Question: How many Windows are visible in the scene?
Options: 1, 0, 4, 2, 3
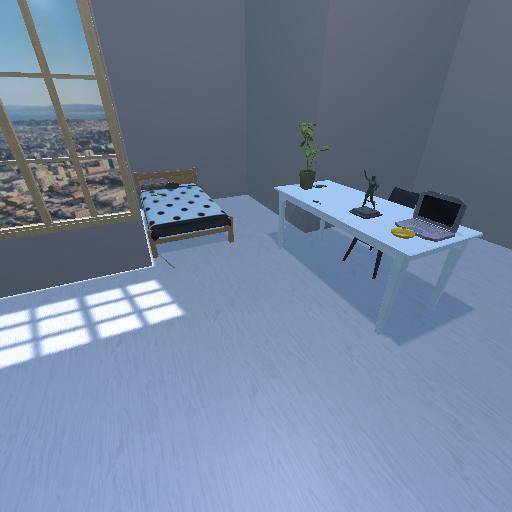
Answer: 1